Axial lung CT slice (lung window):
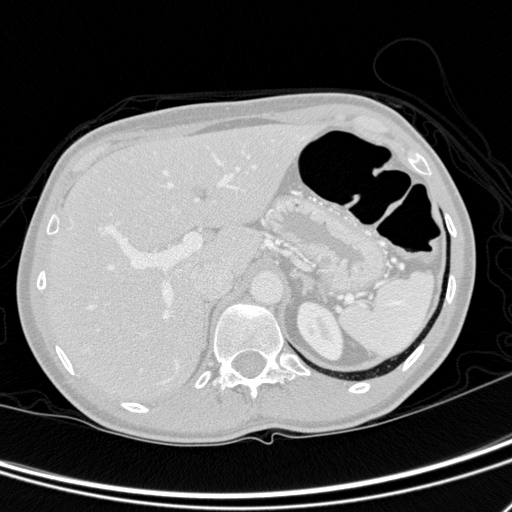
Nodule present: no